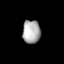
Tissue: lung
Cell type: Others
Senescence score: 0.2238
Nuclear area (px): 412
Mean DAPI intensity: 170.716